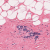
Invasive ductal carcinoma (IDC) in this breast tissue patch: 0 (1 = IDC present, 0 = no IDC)